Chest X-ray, PA view. Patient: 21 years old, sex F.
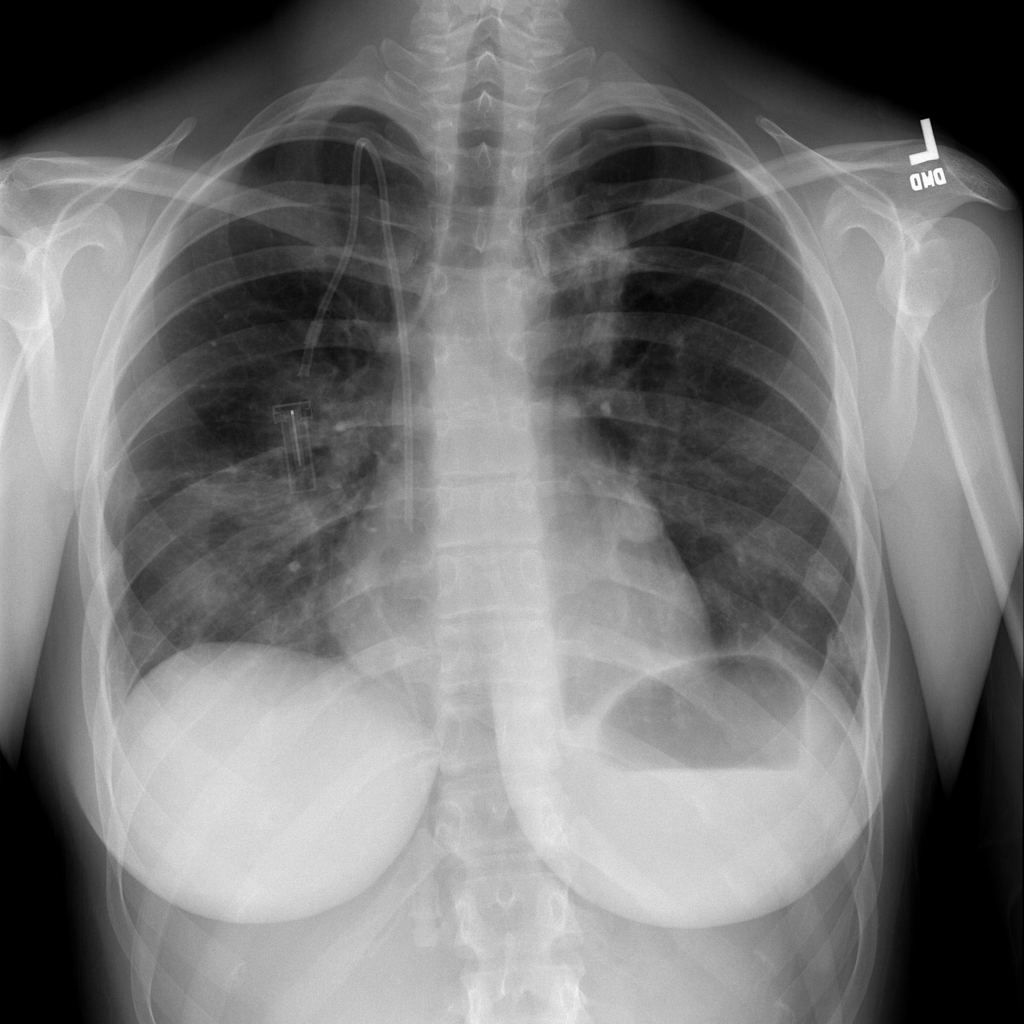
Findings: Mass